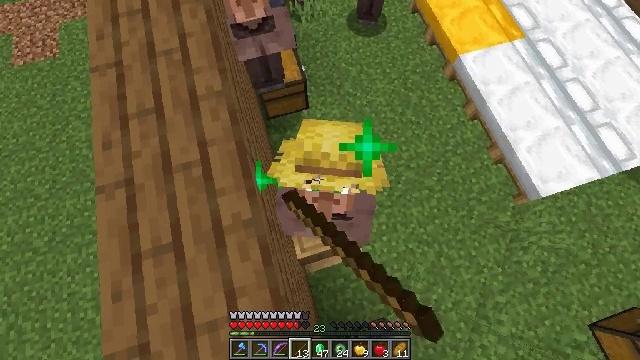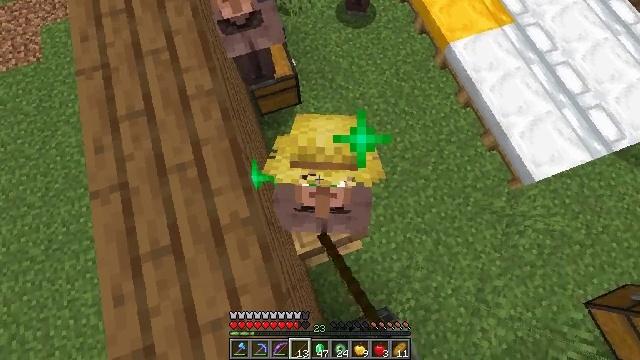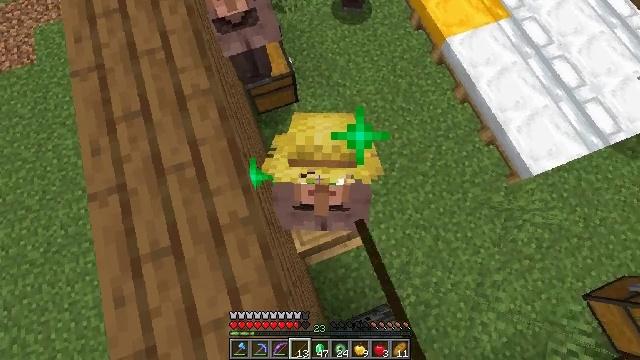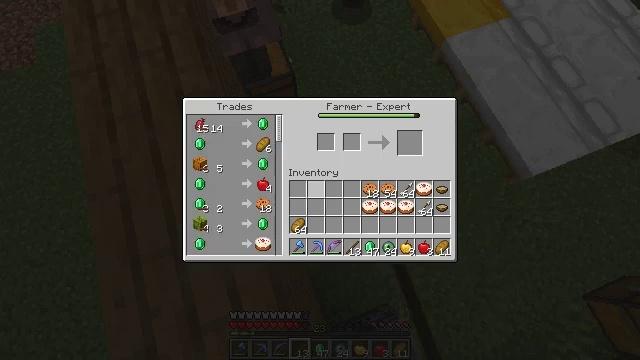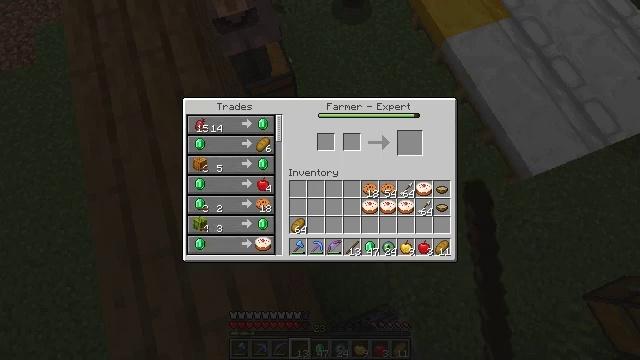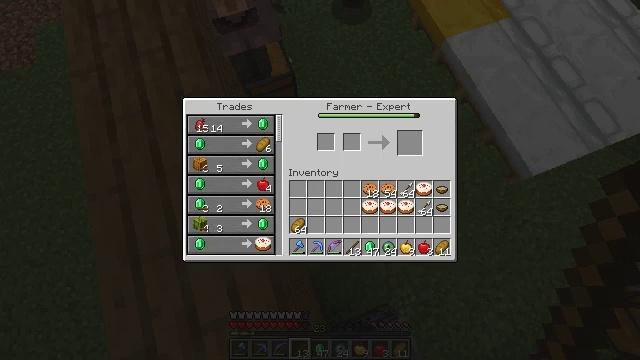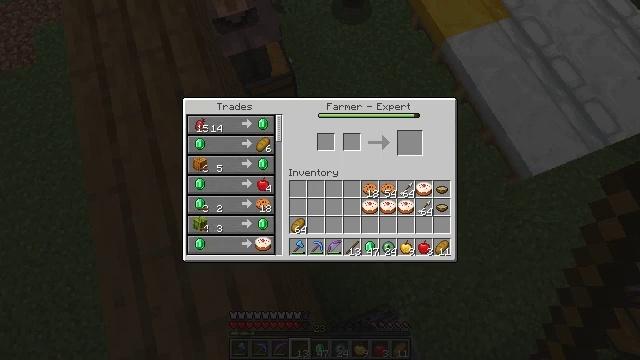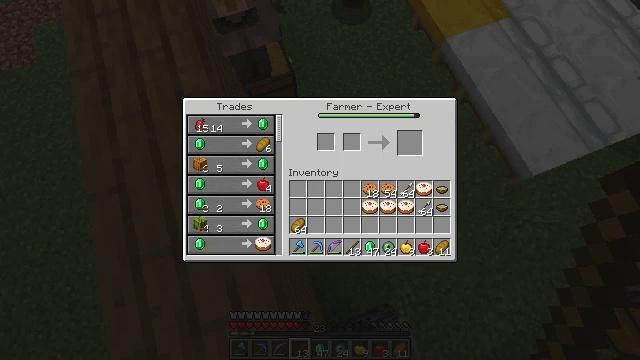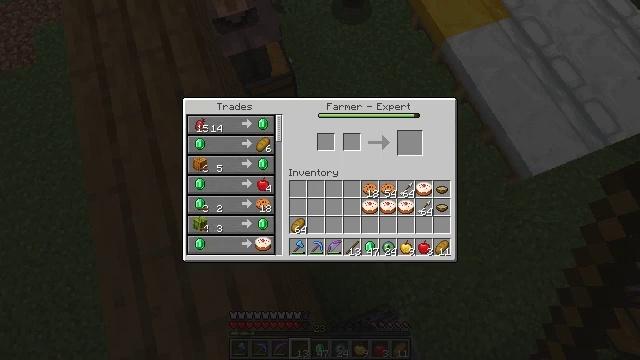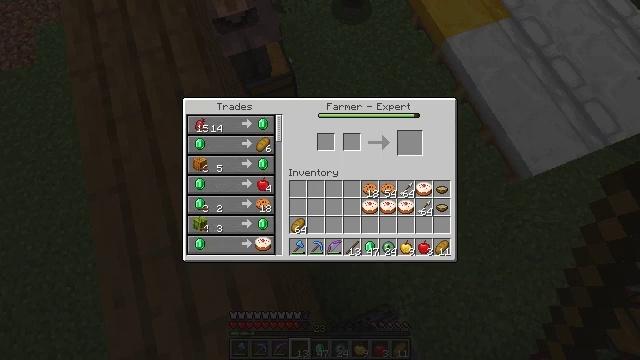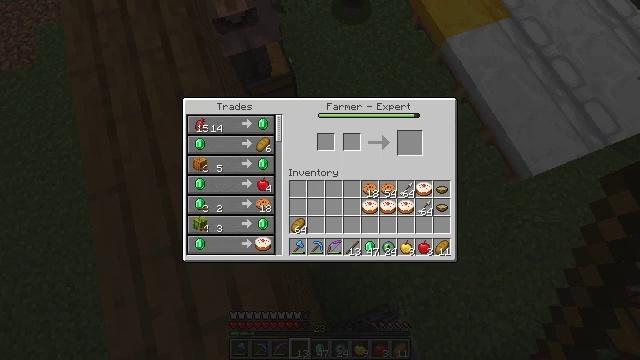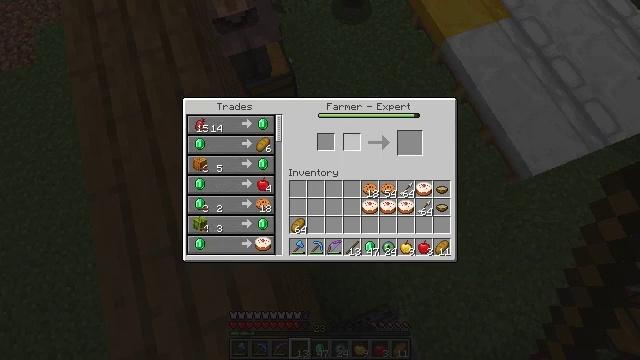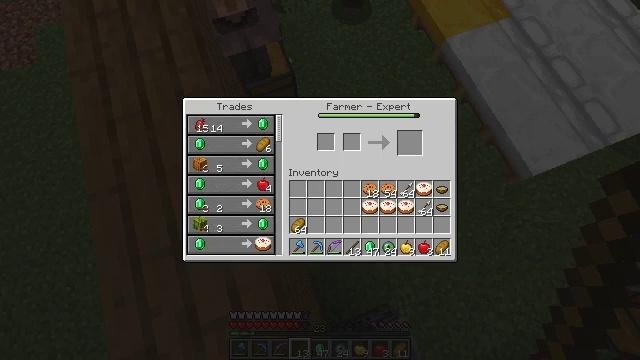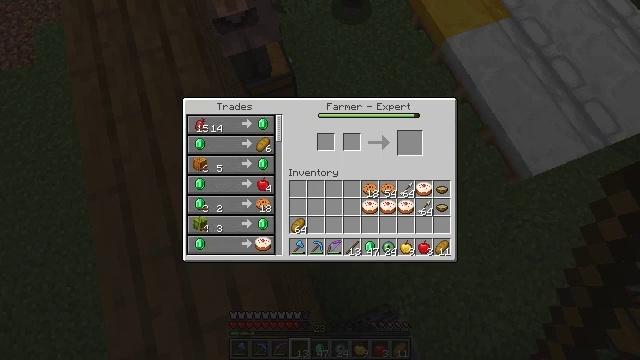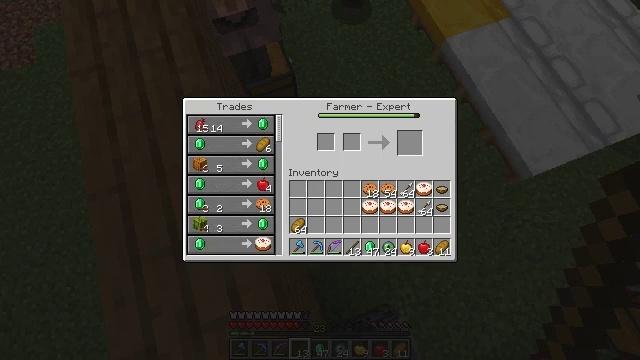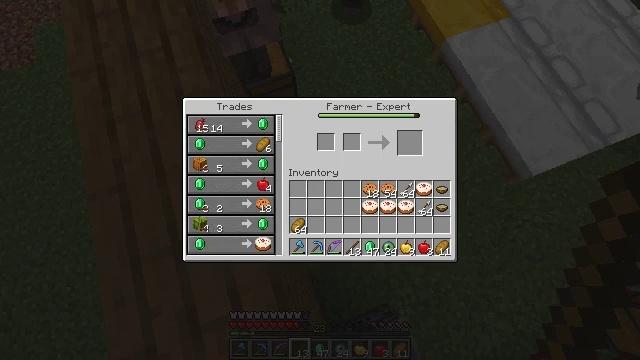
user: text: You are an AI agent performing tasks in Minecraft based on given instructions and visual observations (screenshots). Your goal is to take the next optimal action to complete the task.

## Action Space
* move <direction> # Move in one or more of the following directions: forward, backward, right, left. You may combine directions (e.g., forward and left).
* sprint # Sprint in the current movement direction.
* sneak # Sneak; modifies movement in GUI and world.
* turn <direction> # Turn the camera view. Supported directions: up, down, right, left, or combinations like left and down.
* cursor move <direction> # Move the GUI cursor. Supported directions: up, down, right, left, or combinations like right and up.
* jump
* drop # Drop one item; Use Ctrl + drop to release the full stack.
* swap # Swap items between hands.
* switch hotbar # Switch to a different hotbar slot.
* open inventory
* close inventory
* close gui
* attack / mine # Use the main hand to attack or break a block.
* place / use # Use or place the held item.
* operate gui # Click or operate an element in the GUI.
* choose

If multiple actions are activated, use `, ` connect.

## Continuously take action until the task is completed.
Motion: motion action
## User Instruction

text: Use a crafting table to craft a cake.
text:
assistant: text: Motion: turn right and down
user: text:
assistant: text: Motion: turn right
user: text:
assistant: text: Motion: open gui
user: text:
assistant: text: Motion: no_op
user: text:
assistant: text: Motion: no_op
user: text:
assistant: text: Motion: no_op
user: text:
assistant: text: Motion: cursor move up
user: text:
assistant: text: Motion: no_op
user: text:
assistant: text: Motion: cursor move right
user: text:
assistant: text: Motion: no_op
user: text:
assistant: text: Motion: cursor move right
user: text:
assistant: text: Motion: no_op
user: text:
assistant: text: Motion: cursor move down
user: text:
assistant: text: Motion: cursor move left and down
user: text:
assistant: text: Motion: cursor move left
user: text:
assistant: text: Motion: cursor move left
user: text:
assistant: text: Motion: cursor move left and down
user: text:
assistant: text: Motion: cursor move left and down
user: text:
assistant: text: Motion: cursor move left and down
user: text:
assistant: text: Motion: no_op
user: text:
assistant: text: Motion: no_op
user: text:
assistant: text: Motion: no_op
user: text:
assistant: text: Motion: no_op
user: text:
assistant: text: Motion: no_op
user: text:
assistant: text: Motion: no_op
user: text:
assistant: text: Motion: no_op
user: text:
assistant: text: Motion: no_op
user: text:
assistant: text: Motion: no_op
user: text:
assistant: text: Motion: no_op
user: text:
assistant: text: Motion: no_op